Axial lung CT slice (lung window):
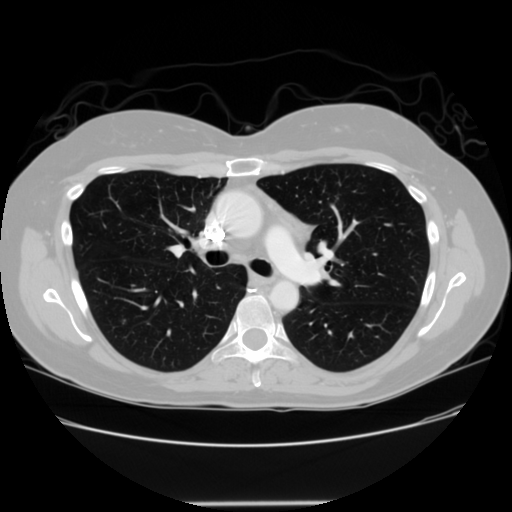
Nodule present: no